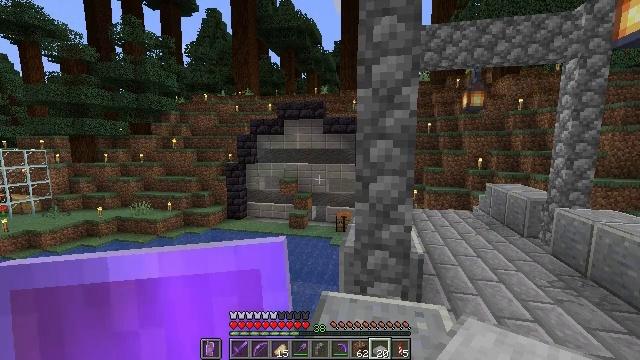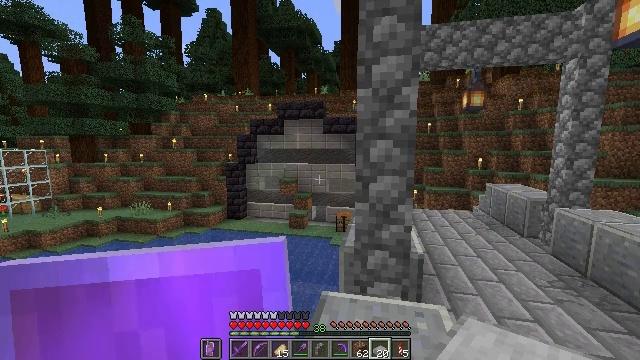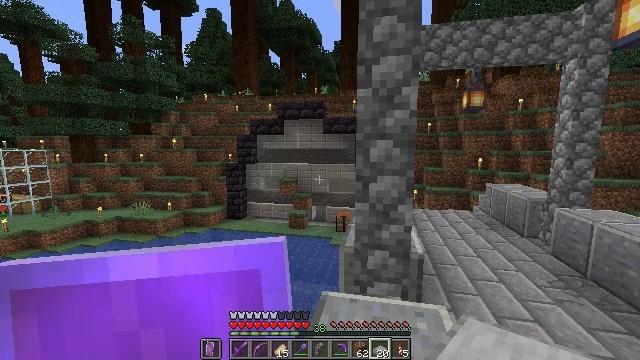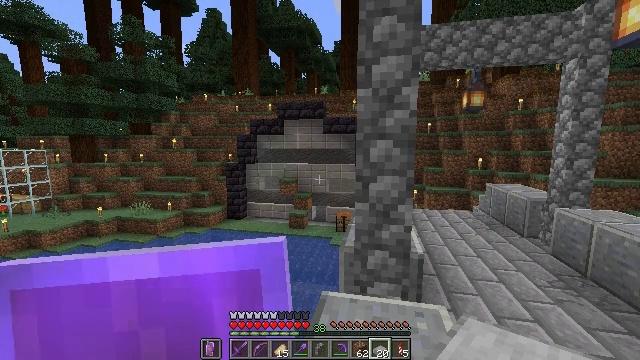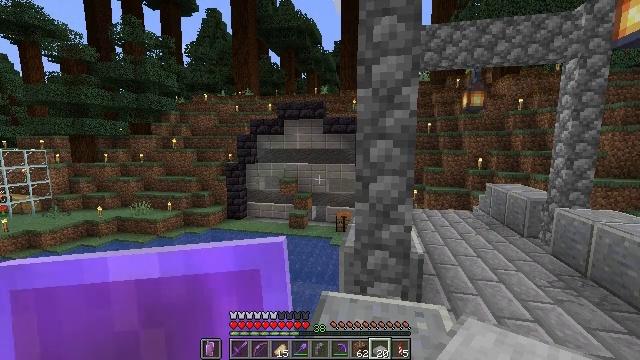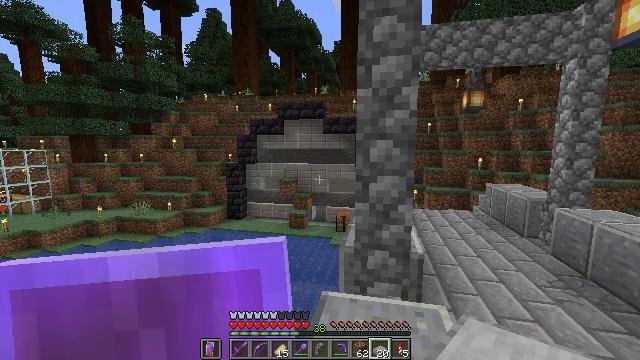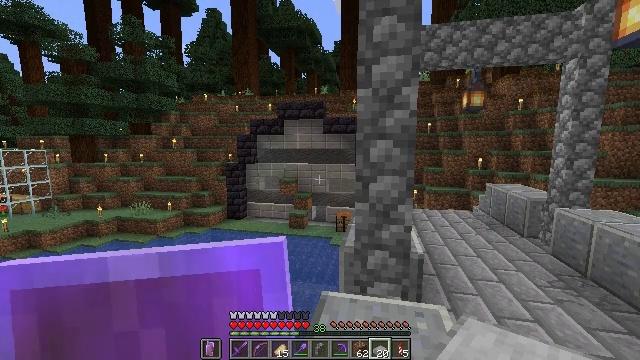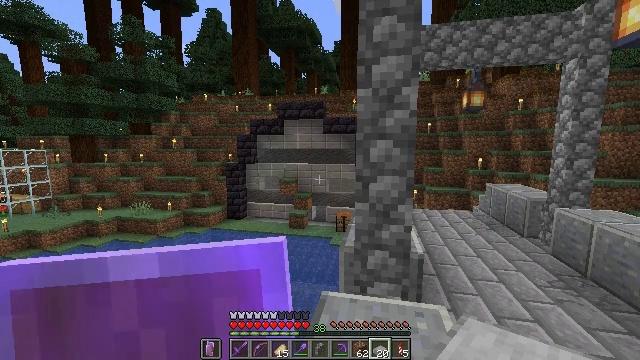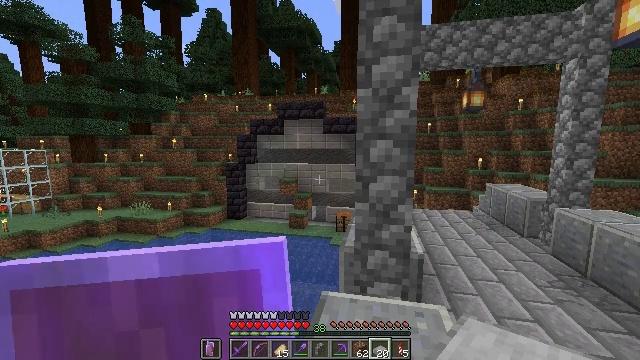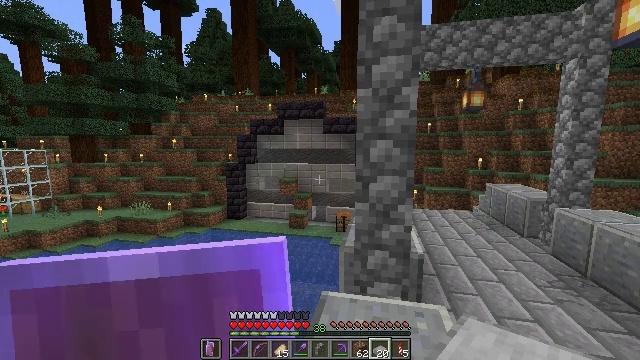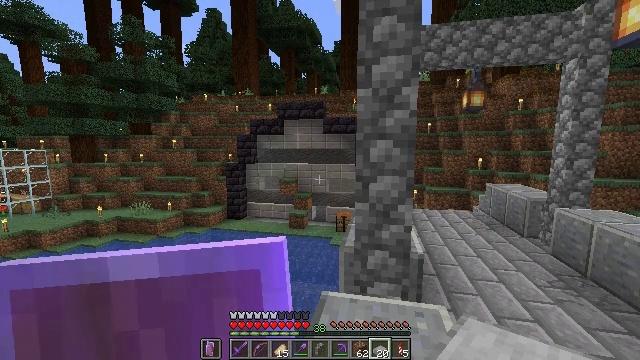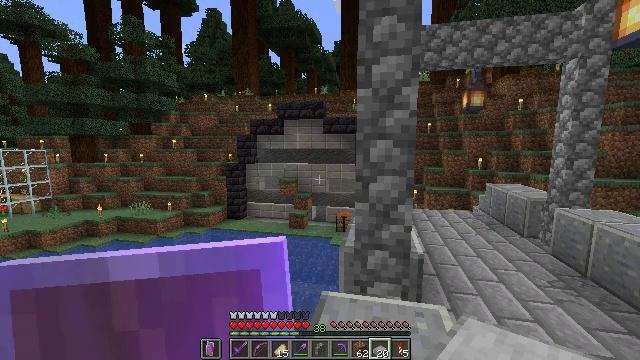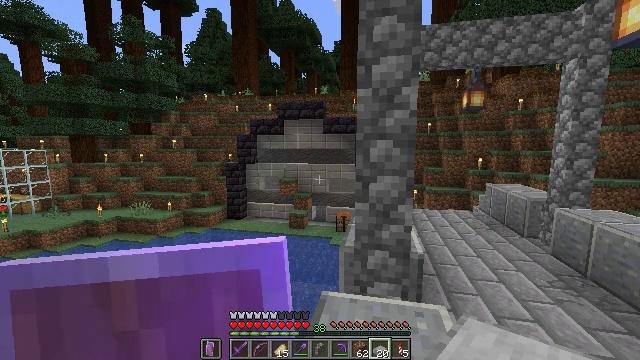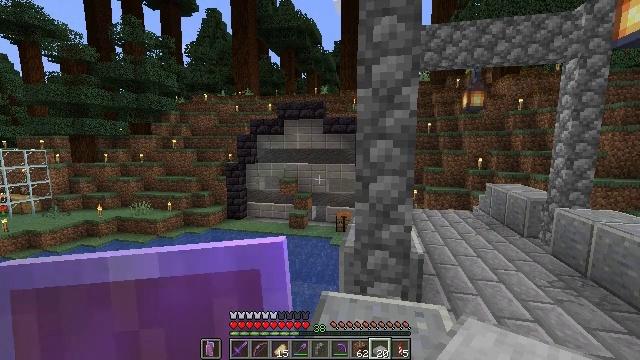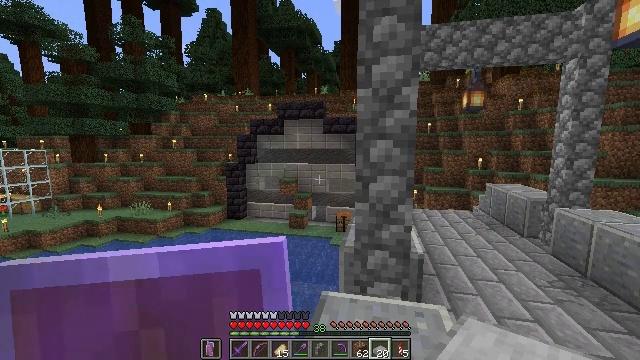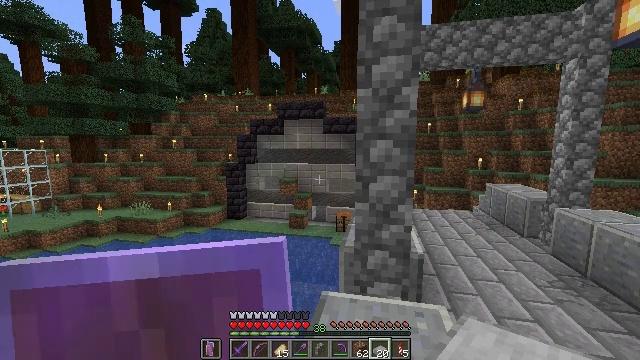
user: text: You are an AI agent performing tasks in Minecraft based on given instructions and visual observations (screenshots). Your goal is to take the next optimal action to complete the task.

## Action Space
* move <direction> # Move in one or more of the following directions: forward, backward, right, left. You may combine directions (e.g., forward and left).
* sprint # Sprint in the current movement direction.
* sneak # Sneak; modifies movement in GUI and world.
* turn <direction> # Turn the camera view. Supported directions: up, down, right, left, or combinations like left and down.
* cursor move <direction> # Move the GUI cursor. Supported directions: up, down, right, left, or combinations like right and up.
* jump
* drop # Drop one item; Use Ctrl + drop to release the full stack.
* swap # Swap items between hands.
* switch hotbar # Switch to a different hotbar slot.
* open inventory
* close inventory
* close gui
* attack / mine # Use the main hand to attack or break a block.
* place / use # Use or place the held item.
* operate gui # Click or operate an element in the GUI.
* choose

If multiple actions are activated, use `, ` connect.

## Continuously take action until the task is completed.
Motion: motion action
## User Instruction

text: mine block light gray stained glass
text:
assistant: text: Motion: sneak
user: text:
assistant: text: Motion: sneak
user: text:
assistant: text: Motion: sneak
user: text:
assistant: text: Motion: sneak
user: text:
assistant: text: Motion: sneak
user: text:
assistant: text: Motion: sneak
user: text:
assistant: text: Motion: sneak
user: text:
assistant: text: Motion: sneak
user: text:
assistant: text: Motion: sneak
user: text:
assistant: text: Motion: sneak
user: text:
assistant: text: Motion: sneak
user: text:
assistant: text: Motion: sneak
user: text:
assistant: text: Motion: sneak
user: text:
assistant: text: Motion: sneak
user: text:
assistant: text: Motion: sneak
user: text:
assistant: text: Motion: sneak
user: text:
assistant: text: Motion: sneak
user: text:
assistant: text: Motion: sneak
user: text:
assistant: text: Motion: sneak
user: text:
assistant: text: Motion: sneak
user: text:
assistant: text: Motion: sneak
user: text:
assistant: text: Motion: sneak
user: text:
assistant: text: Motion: sneak
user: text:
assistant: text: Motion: sneak
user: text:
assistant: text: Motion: sneak
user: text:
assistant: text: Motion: sneak
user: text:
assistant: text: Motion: sneak
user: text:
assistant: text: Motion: sneak
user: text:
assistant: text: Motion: sneak
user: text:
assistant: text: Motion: sneak